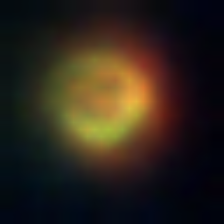
Taxon: NanoPlankton
Group: Other